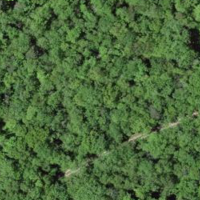
EUNIS habitat code: 41
Species observed at this site:
Melittis melissophyllum